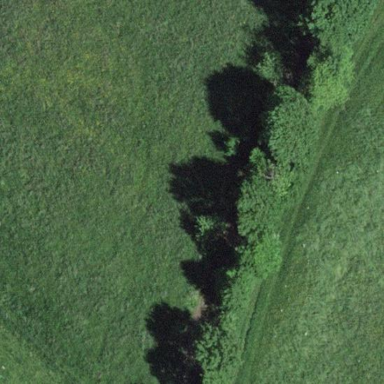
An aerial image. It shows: Deciduous broadleaved woodland.